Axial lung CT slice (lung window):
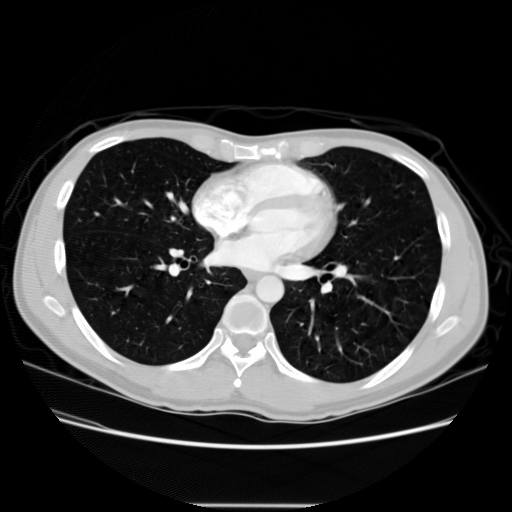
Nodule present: no